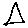
Label: triangle